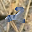
Label: 2